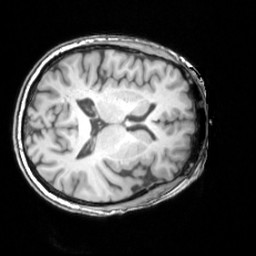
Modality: T1w
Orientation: axial
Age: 70
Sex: female
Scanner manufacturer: siemens
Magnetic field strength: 3 T
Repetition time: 1.62 s
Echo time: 0.003 s